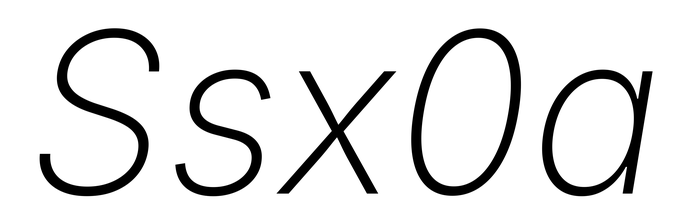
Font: Inter-Italic_ExtraLight_Italic